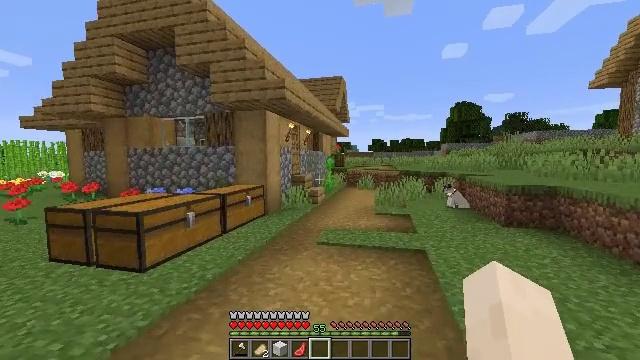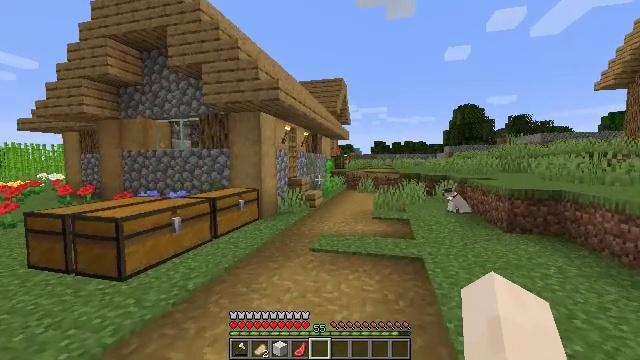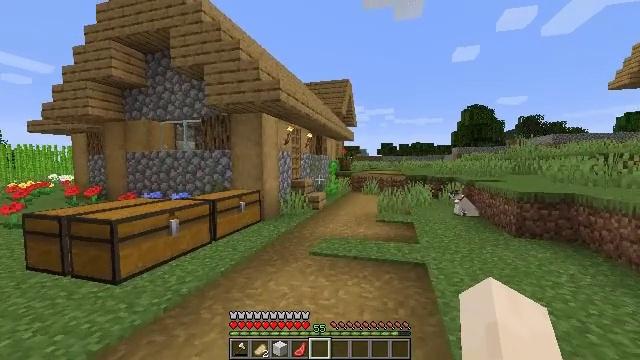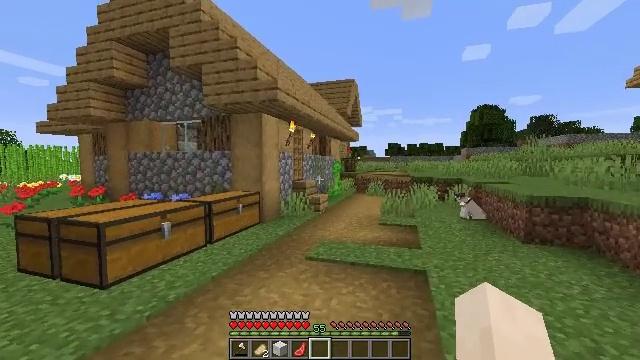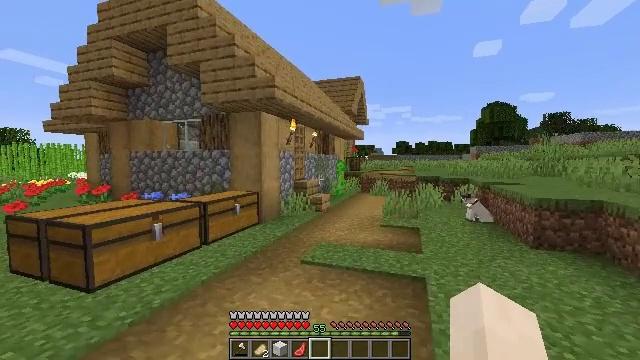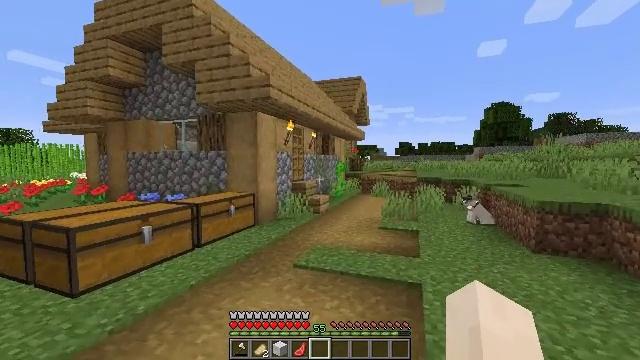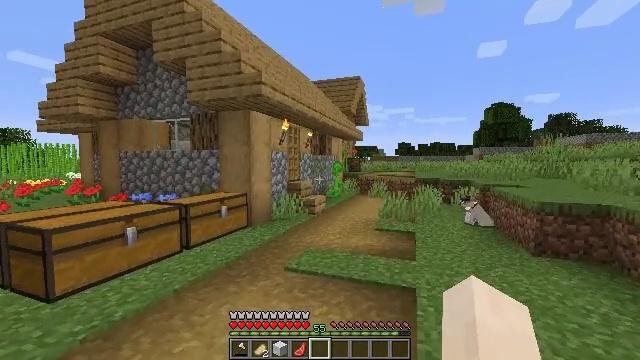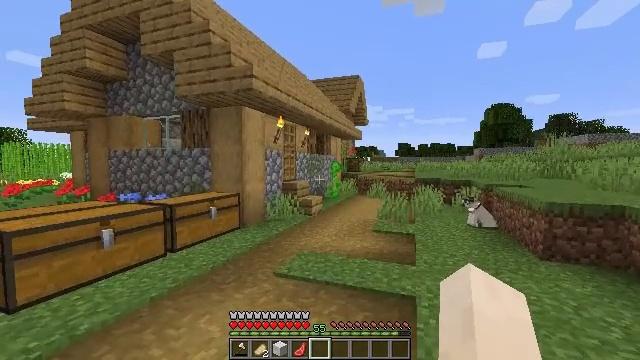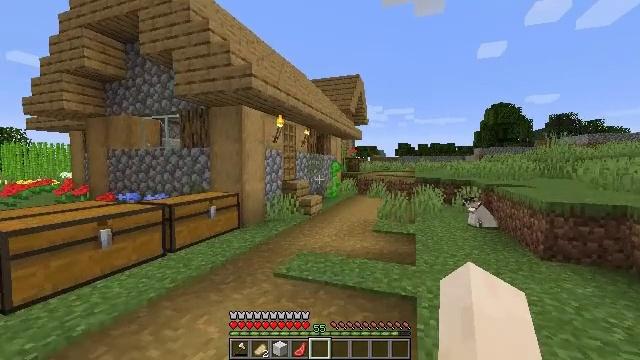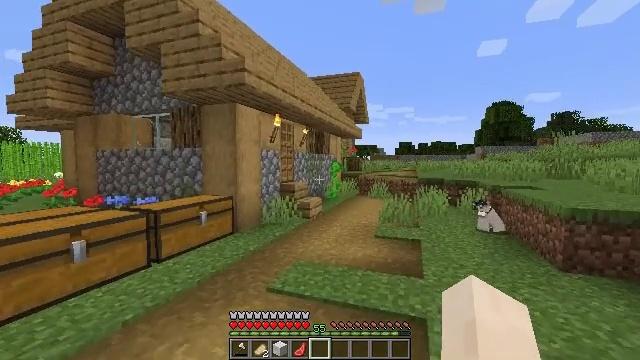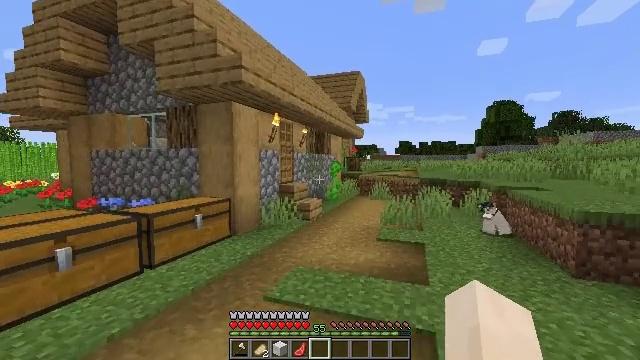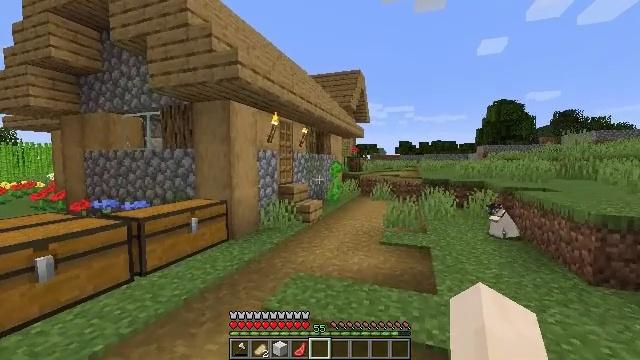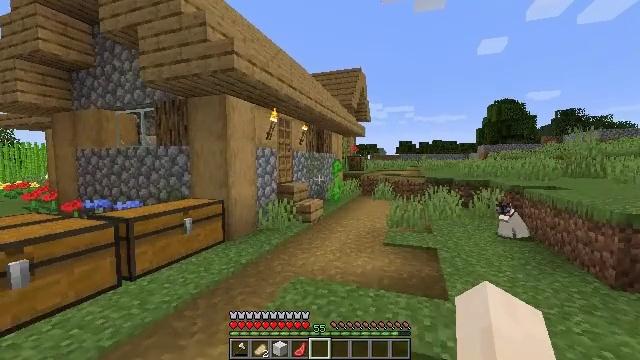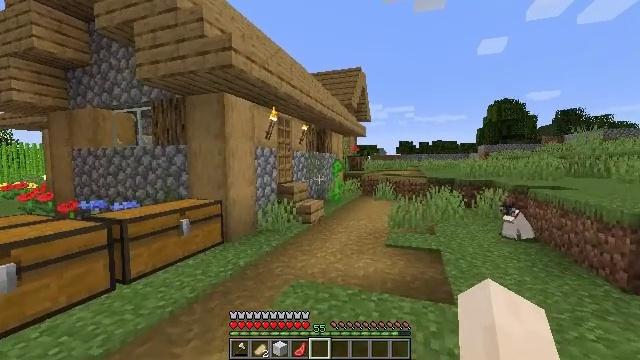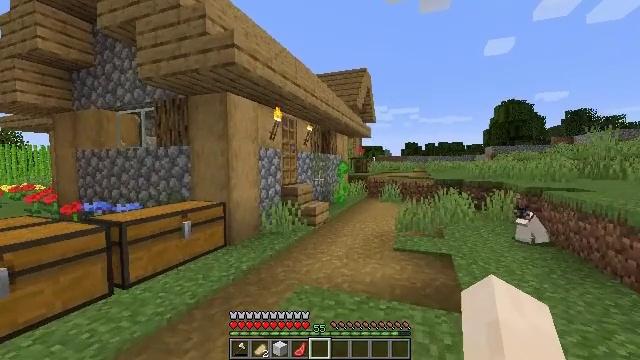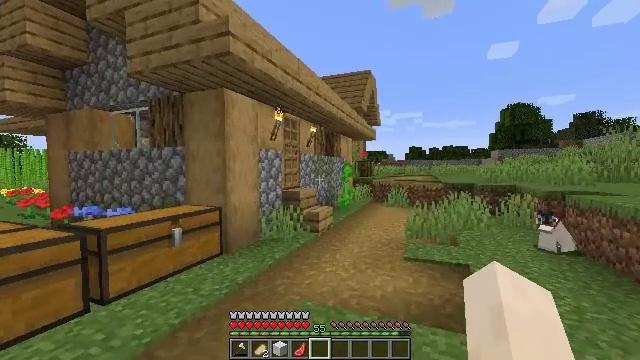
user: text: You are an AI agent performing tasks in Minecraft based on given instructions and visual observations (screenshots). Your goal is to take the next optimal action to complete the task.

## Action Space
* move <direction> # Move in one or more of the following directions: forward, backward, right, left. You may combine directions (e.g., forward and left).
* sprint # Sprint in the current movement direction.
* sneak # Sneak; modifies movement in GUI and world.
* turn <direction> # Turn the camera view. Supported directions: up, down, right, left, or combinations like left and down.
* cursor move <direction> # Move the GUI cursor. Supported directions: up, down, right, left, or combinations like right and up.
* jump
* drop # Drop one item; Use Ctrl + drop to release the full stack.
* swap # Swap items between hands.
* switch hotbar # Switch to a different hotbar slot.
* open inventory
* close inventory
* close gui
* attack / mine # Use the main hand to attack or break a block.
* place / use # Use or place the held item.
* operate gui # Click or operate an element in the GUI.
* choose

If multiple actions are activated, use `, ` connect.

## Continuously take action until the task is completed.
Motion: motion action
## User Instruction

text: Craft shears.
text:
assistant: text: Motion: move forward and move right
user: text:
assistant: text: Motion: move forward and move right, turn left
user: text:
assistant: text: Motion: move forward and move right, turn left
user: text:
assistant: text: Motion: move forward and move right, turn left
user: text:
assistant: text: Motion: move forward and move right
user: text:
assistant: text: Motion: move forward
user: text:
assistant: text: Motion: move forward
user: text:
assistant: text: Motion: move forward
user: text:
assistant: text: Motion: move forward
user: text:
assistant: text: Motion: move forward
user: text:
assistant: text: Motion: move forward
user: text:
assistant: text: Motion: move forward
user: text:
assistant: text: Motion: move forward
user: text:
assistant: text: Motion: move forward, turn left
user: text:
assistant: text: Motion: move forward
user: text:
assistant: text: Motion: move forward, turn left
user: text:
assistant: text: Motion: move forward, turn left and up
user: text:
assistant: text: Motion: move forward, turn left and up
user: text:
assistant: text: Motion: move forward
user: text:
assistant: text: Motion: move forward
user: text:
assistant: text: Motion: move forward
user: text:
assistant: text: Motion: move forward
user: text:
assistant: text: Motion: move forward
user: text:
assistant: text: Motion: move forward
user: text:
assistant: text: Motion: move forward, use / place
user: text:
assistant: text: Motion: move forward, use / place
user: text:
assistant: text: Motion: move forward, use / place
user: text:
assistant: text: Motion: move forward, use / place
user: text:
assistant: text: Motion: move forward
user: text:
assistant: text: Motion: move forward, turn left